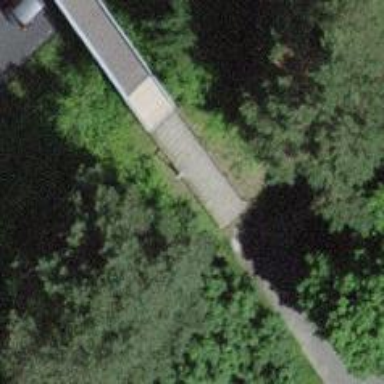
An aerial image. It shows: Concrete steps.